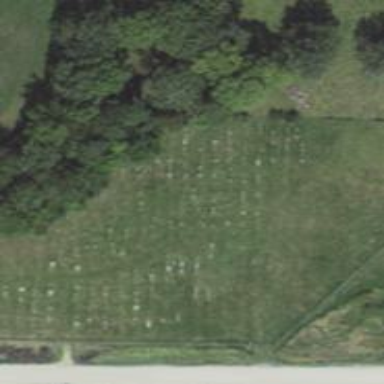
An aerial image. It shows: Cemetery.